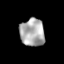
Tissue: skin
Cell type: Epithelial cells
Senescence score: 0.2447
Nuclear area (px): 666
Mean DAPI intensity: 170.961